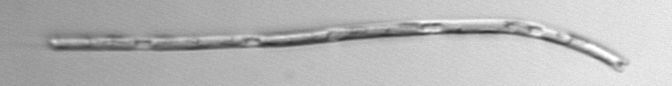
Label: Eucampia_morphytype1